Question: Can someone please explain to me why the following code doesn't draw anything, but If I use GL_LINE_LOOP it does make a closed loop?
'''
glBegin(GL_POLYGON);
for(int i = 0; i <= Ncircle; i++) {
tempAngle = angle + i*(2*M_PI - 2*angle)/Ncircle;
glVertex3f(r*cos(tempAngle), r*sin(tempAngle), 0.0);
}
glVertex3f(l, 0, 0.0);
//glVertex3f(r*cos(angle), r*sin(angle), 0.0);
glEnd();
'''
(This is basically a circle of radius r and Th in [-angle,angle] with a triangle of height l on it such that the angle of leaving the circle is the triangle's angle:

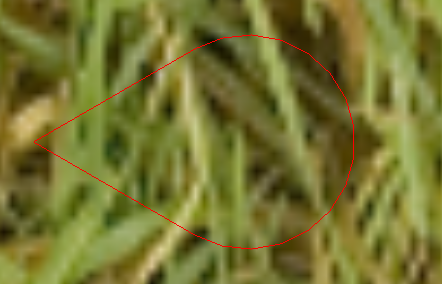
Answer: The polygon is not visible because the polygon back face is visible, and the back face is not rendered by default (it is culled).
The polygon face is determined by the screen position of the projected vertices: if the vertices are counter-clockwise the front face is visible, otherwise the back face is visible.
To control polygon face culling, see glCullFace.
I suggest to leave the default face culling preset, and issue polygon vertices in a counter-clockwise order. Back face culling shall be disabled when the same geometry show both faces (front and back, i.e. A jar)